Field crop: maize
Growth stage: 2
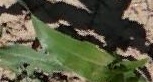
Species: maize